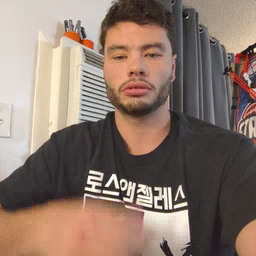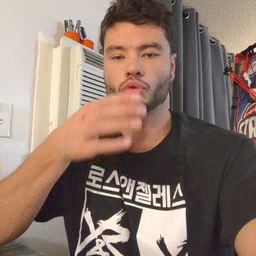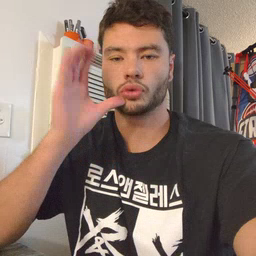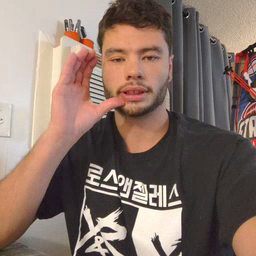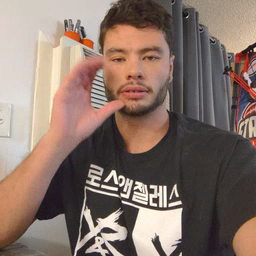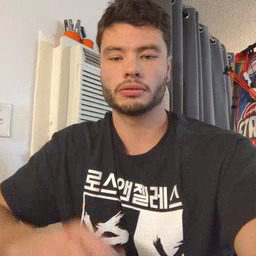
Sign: drink